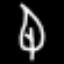
Label: leaf